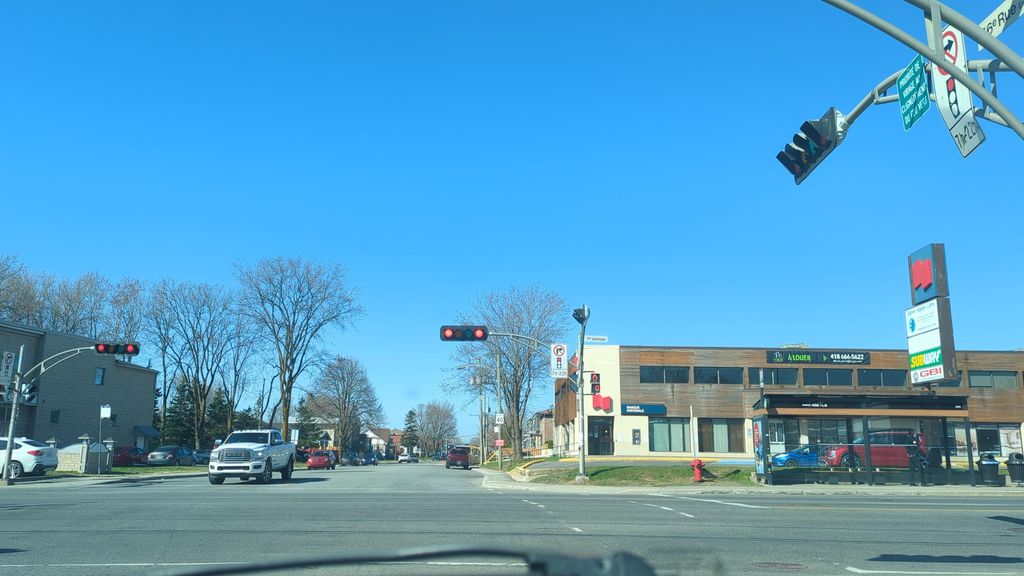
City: quebec_city